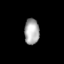
Tissue: lung
Cell type: Epithelial cells
Senescence score: 0.2118
Nuclear area (px): 376
Mean DAPI intensity: 170.787